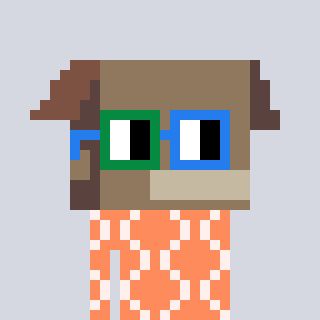
a pixel art character with square green and blue glasses, a box-shaped head and a peachy-colored body on a cool background